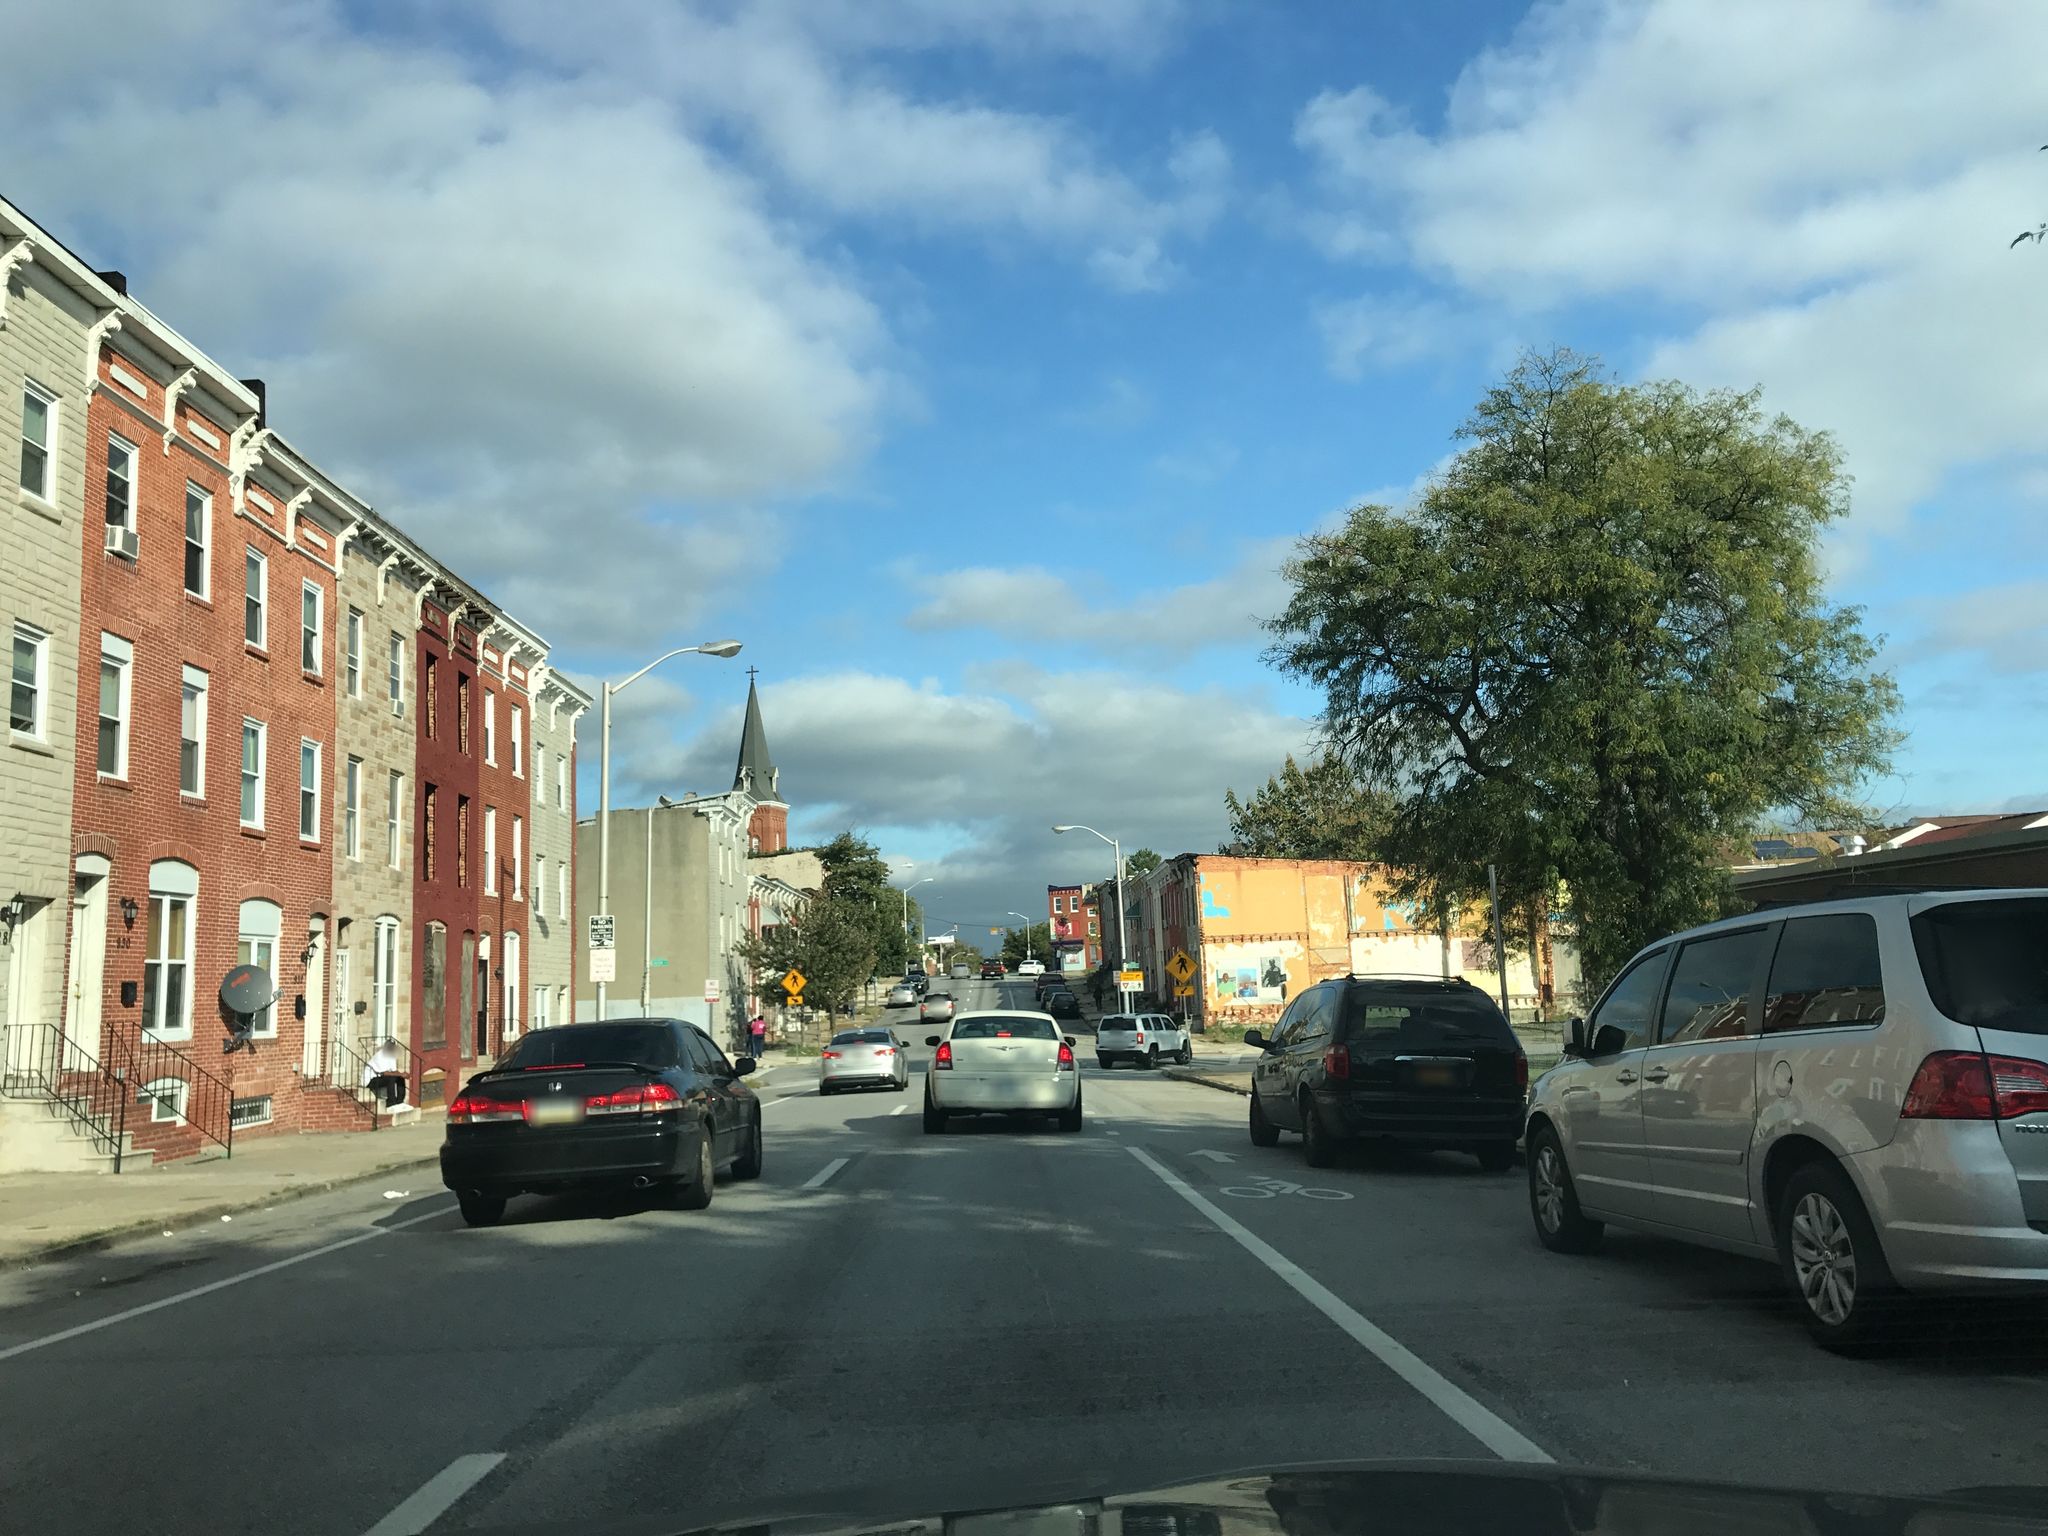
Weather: cloudy
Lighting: day
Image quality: good
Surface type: driving surface
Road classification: secondary
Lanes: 2
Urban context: urban centre
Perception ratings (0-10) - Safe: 5.39, Lively: 7.7, Beautiful: 6.63, Boring: 2.28, Depressing: 0.72, Wealthy: 7.17